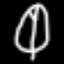
Label: leaf